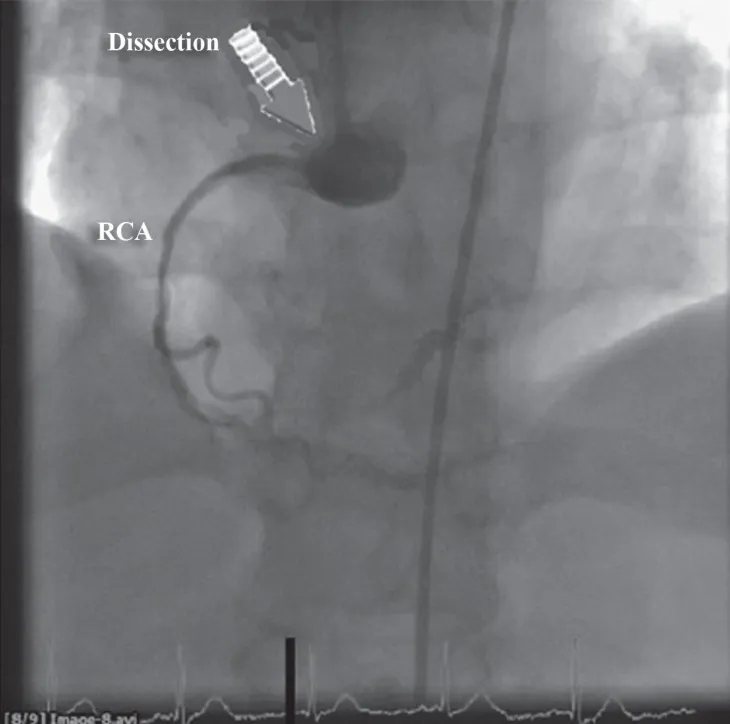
Coronary angiogram (left anterior oblique projection) - arrow showing the aortocoronary dissection of the right coronary artery (RCA).
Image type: radiology (x_ray)